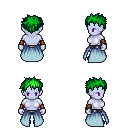
a pixel art fantasy rpg character, female body template, dark elf, purple skin, overskirt, metal pants, green bedhead hairstyle, cloth bracers, ghillies, four views (front, back, left, right), 2x2 character sprite sheet, small pixel art, hard edges, no anti-aliasing